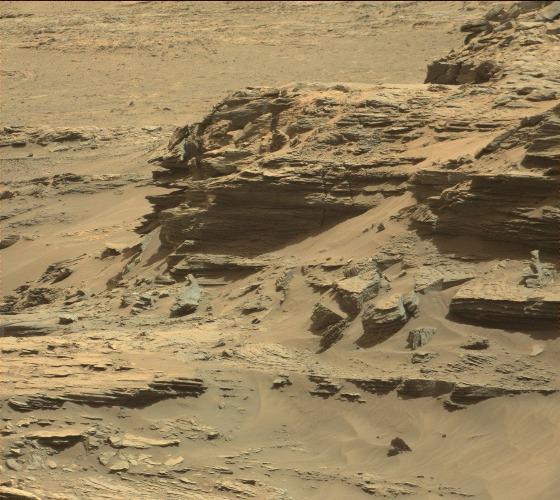
Terrain classes present: Bedrock, Gravel / Sand / Soil, Rock, Shadow